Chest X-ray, AP view. Patient: 53 years old, sex M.
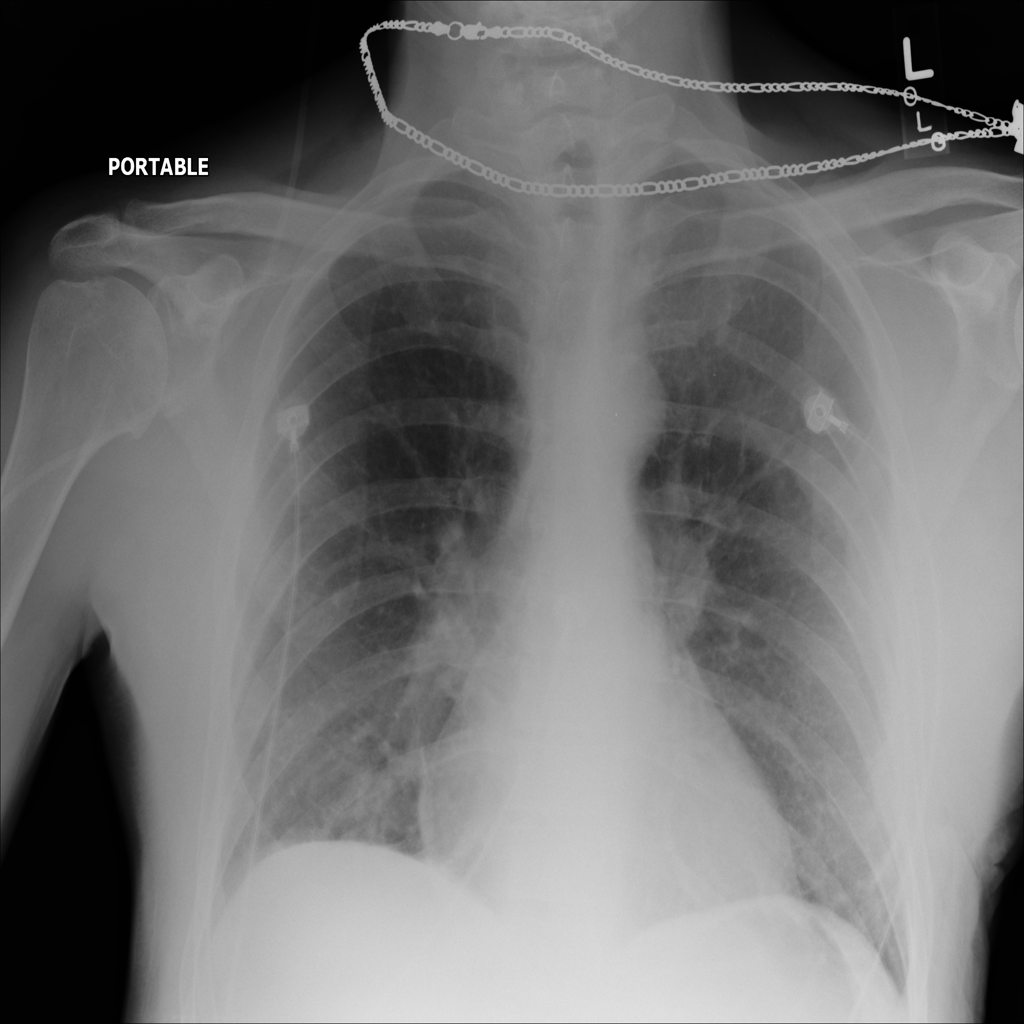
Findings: Emphysema